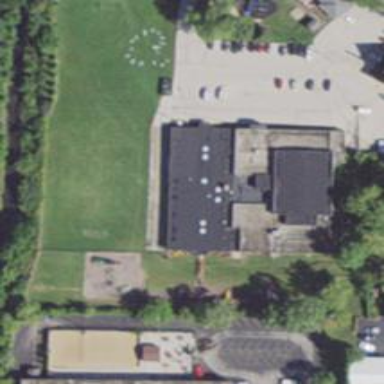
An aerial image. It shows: School building.